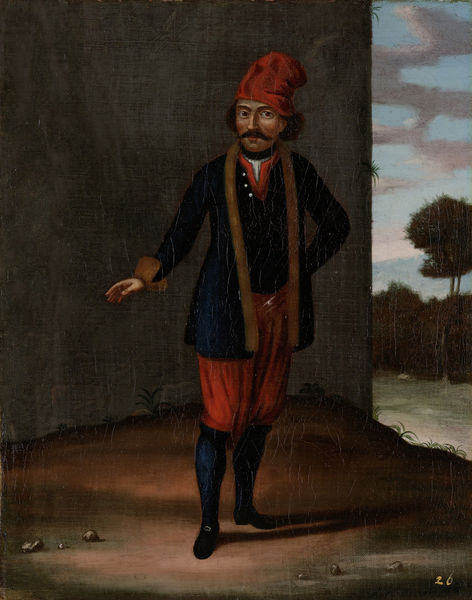
Titel: Man van het eiland Kythnos (Thermia)
Künstler: Jean Baptiste Vanmour
Standort: Amsterdam
Institution: Rijksmuseum
Schlagwörter: gemälde, hut, porträt, tasche